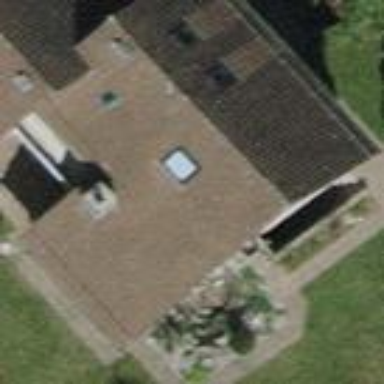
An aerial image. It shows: Building with tiled roof.